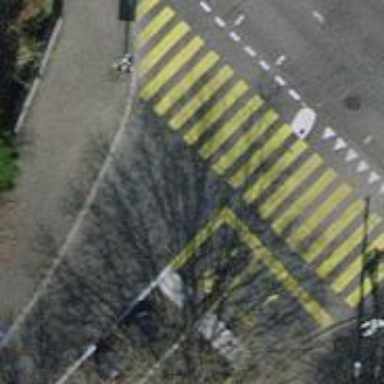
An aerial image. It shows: Road with traffic signals controlling the flow of traffic.